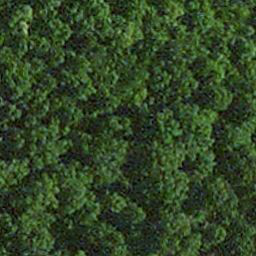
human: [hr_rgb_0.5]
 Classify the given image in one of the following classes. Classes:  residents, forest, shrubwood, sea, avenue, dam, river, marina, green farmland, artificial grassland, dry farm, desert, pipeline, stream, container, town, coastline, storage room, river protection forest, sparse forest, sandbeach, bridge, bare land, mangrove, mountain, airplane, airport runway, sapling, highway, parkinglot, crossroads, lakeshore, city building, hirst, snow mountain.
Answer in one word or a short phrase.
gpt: forest